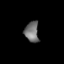
Tissue: lung
Cell type: Epithelial cells
Senescence score: 0.1699
Nuclear area (px): 285
Mean DAPI intensity: 111.849